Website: ulta-beauty
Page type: delivery-shipping
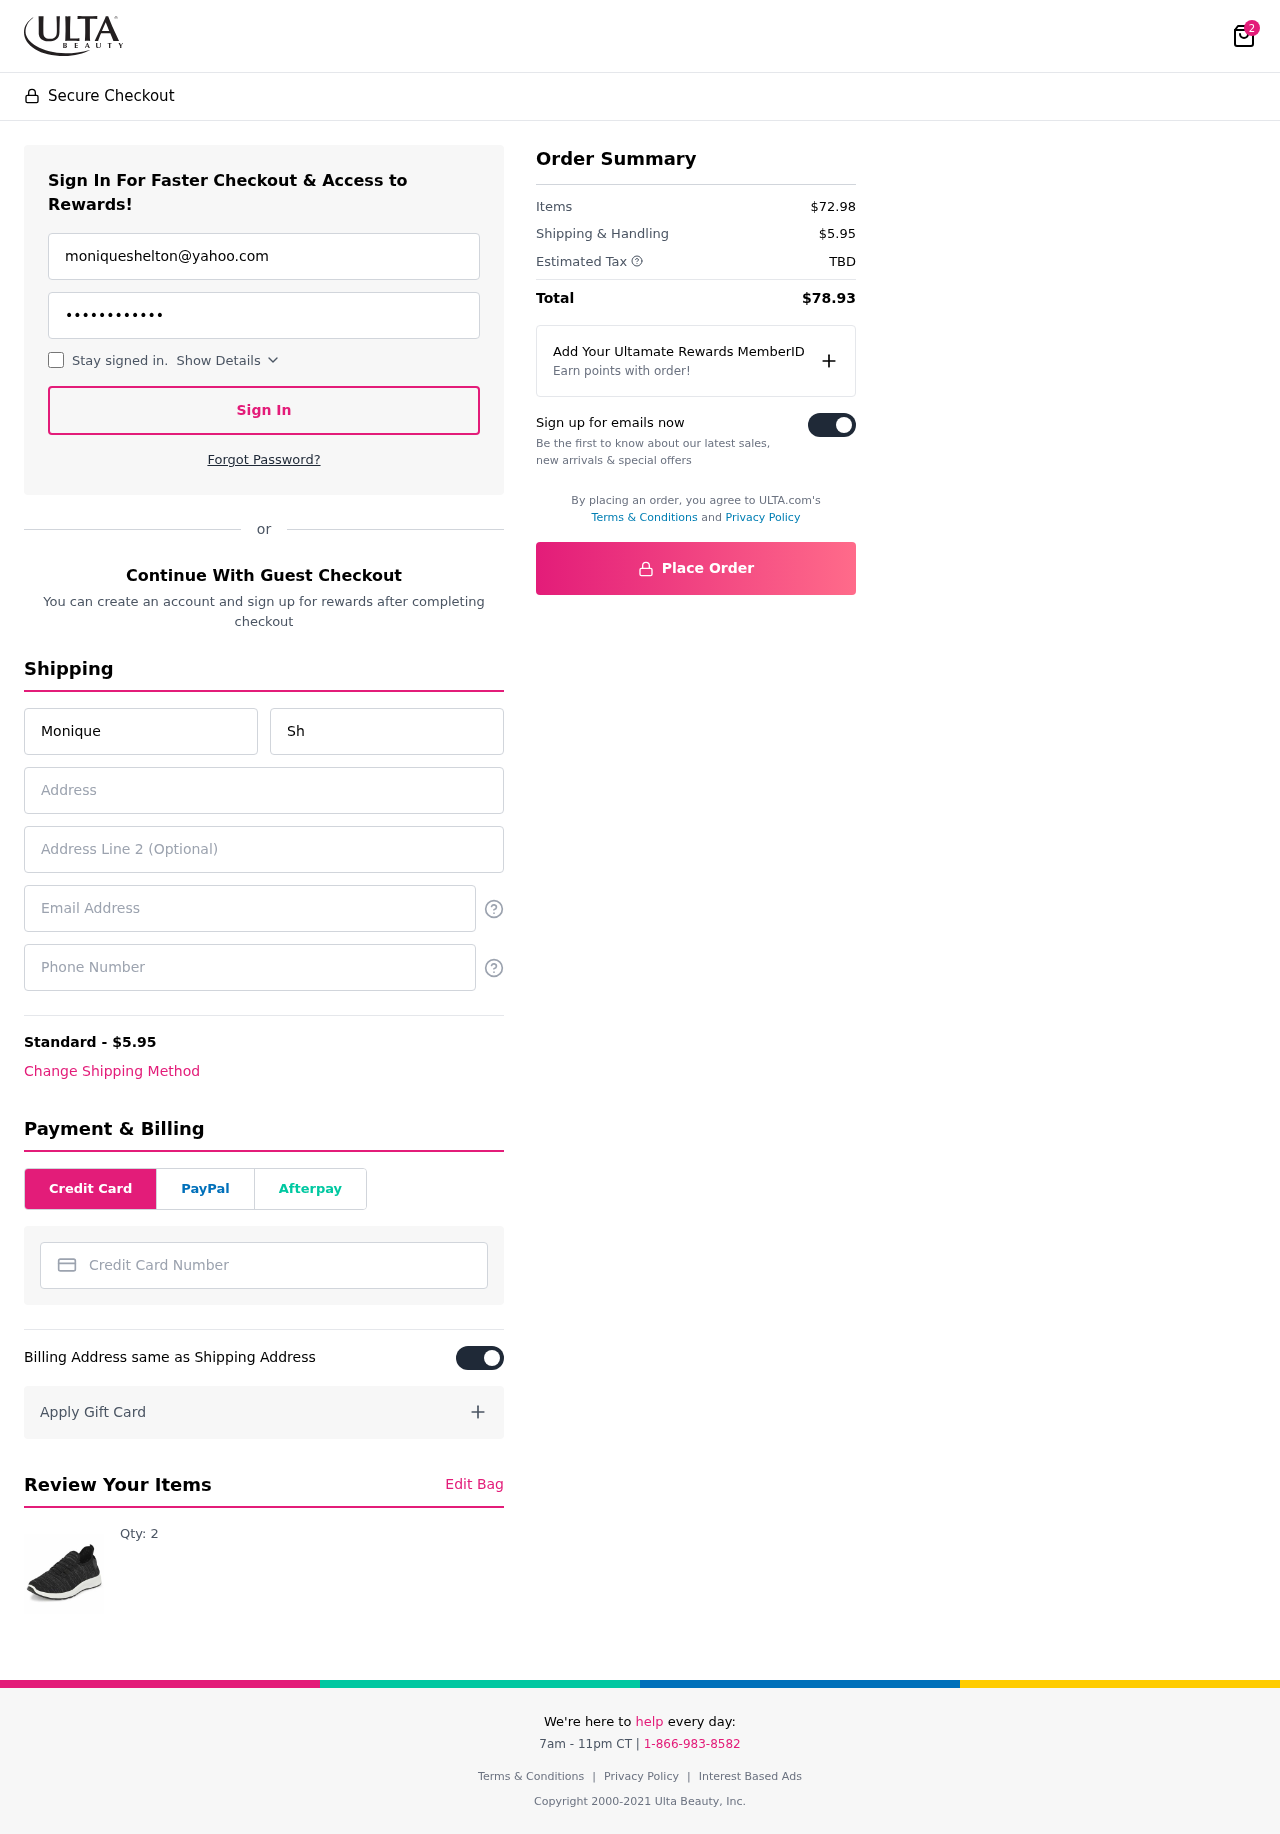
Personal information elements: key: PII_CARD_NUMBER
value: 3436 1454 4029 196
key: PII_EMAIL
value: moniqueshelton@yahoo.com
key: PII_EMAIL2
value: moniqueshelton@yahoo.com
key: PII_FIRSTNAME
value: Monique
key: PII_LASTNAME
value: Shelton
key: PII_PHONE
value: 5822546772
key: PII_STREET
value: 1927 Eric Springs Apt. 796
Product elements: key: PRODUCT1_QUANTITY
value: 2
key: PRODUCT1
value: Qty: 2
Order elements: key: ORDER_NUM_ITEMS
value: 2
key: ORDER_SHIPPING_COST
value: $5.95
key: ORDER_SUBTOTAL
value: $72.98
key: ORDER_TAX
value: TBD
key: ORDER_TOTAL
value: $78.93